Question: My 'UITableView' has 3 sections. Only the cells in the 2nd sections are movable:
'''
- (BOOL)tableView:(UITableView *)tableView canMoveRowAtIndexPath:(NSIndexPath *)indexPath
{
BOOL canMove = NO;
if (indexPath.section == 1) {
canMove = YES;
}
return canMove;
}
'''
However, a cell ('B') in the 2nd section (originally contains 'A''B''C' cells) can be moved to the 1st section (originally contains only the 'T' cell):

How can I make sure cells are moved its own section?
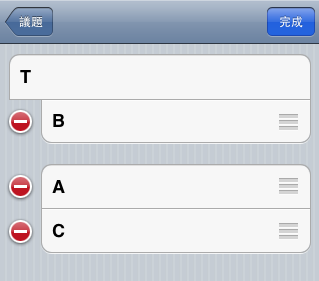
Answer: I think this will solve your problem
'''
- (NSIndexPath *)tableView:(UITableView *)tableView targetIndexPathForMoveFromRowAtIndexPath:(NSIndexPath *)sourceIndexPath toProposedIndexPath:(NSIndexPath *)proposedDestinationIndexPath
{
if( sourceIndexPath.section != proposedDestinationIndexPath.section )
return sourceIndexPath;
else
return proposedDestinationIndexPath;
}
'''
From Apple <URL>
> This method allows customization of the target row for a particular
row as it is being moved up and down a table view. As the dragged row
hovers over a another row, the destination row slides downward to
visually make room for the relocation; this is the location identified
by proposedDestinationIndexPath.